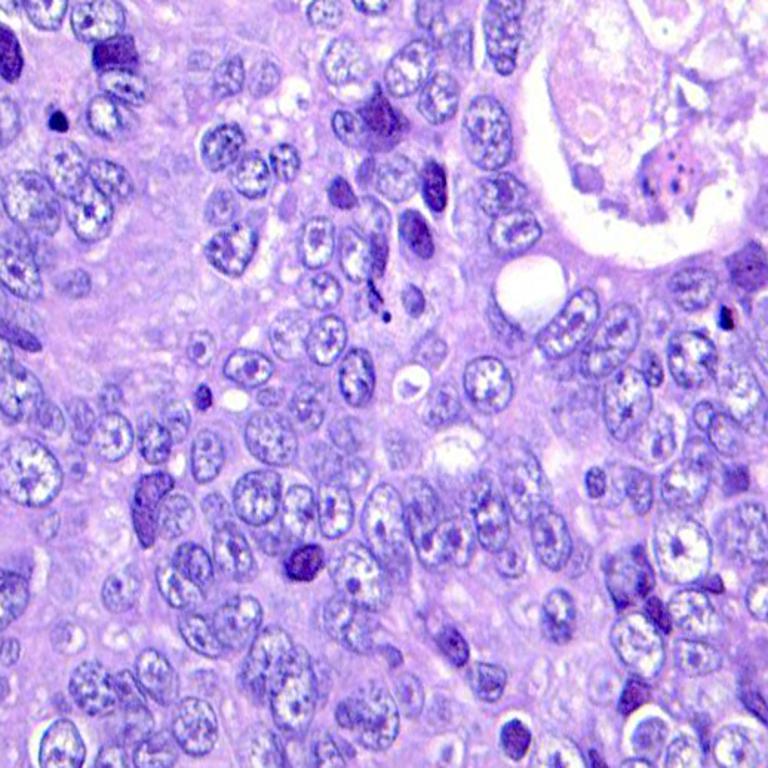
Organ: colon
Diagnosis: adenocarcinomas